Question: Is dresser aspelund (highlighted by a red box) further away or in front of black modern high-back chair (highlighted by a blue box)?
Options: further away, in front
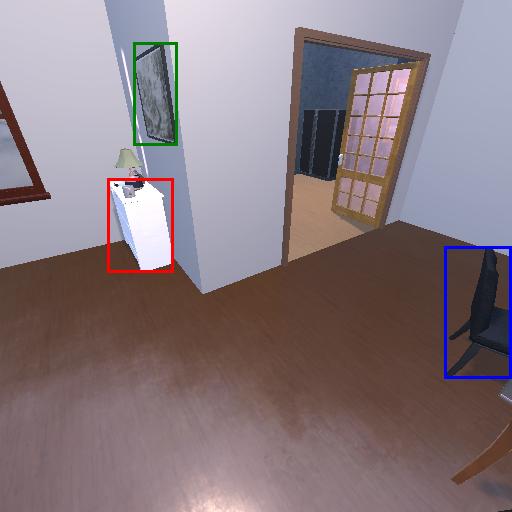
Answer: further away